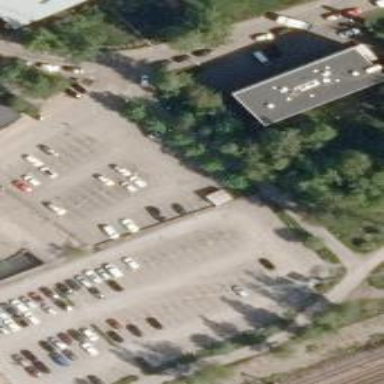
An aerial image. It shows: Paved parking area.